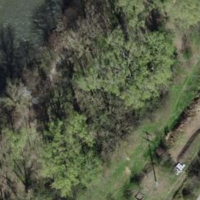
EUNIS habitat code: 41
Species observed at this site:
Cyperus esculentus